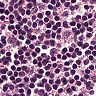
Metastatic tissue present: no